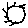
Label: sun